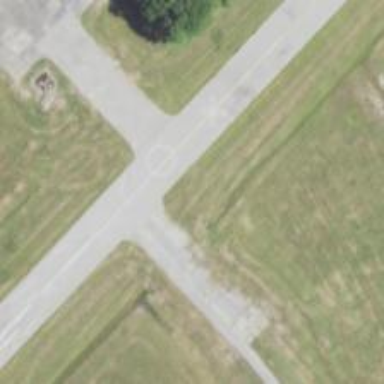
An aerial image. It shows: Image of taxiway at airport.